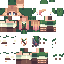
A female human skin with pale skin, wearing blonde long hair dressed in a green hoodie and brown pants, featuring a closed mouth.